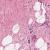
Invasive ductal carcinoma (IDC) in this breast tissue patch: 0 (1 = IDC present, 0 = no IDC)